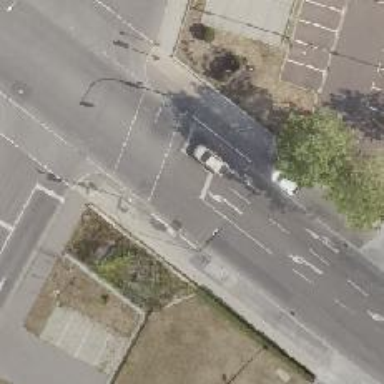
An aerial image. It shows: Road with traffic signals.